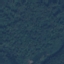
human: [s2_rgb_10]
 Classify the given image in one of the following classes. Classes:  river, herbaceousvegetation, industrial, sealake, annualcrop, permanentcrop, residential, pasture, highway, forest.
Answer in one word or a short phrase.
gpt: Forest